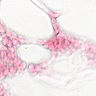
Metastatic tissue present: no